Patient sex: M
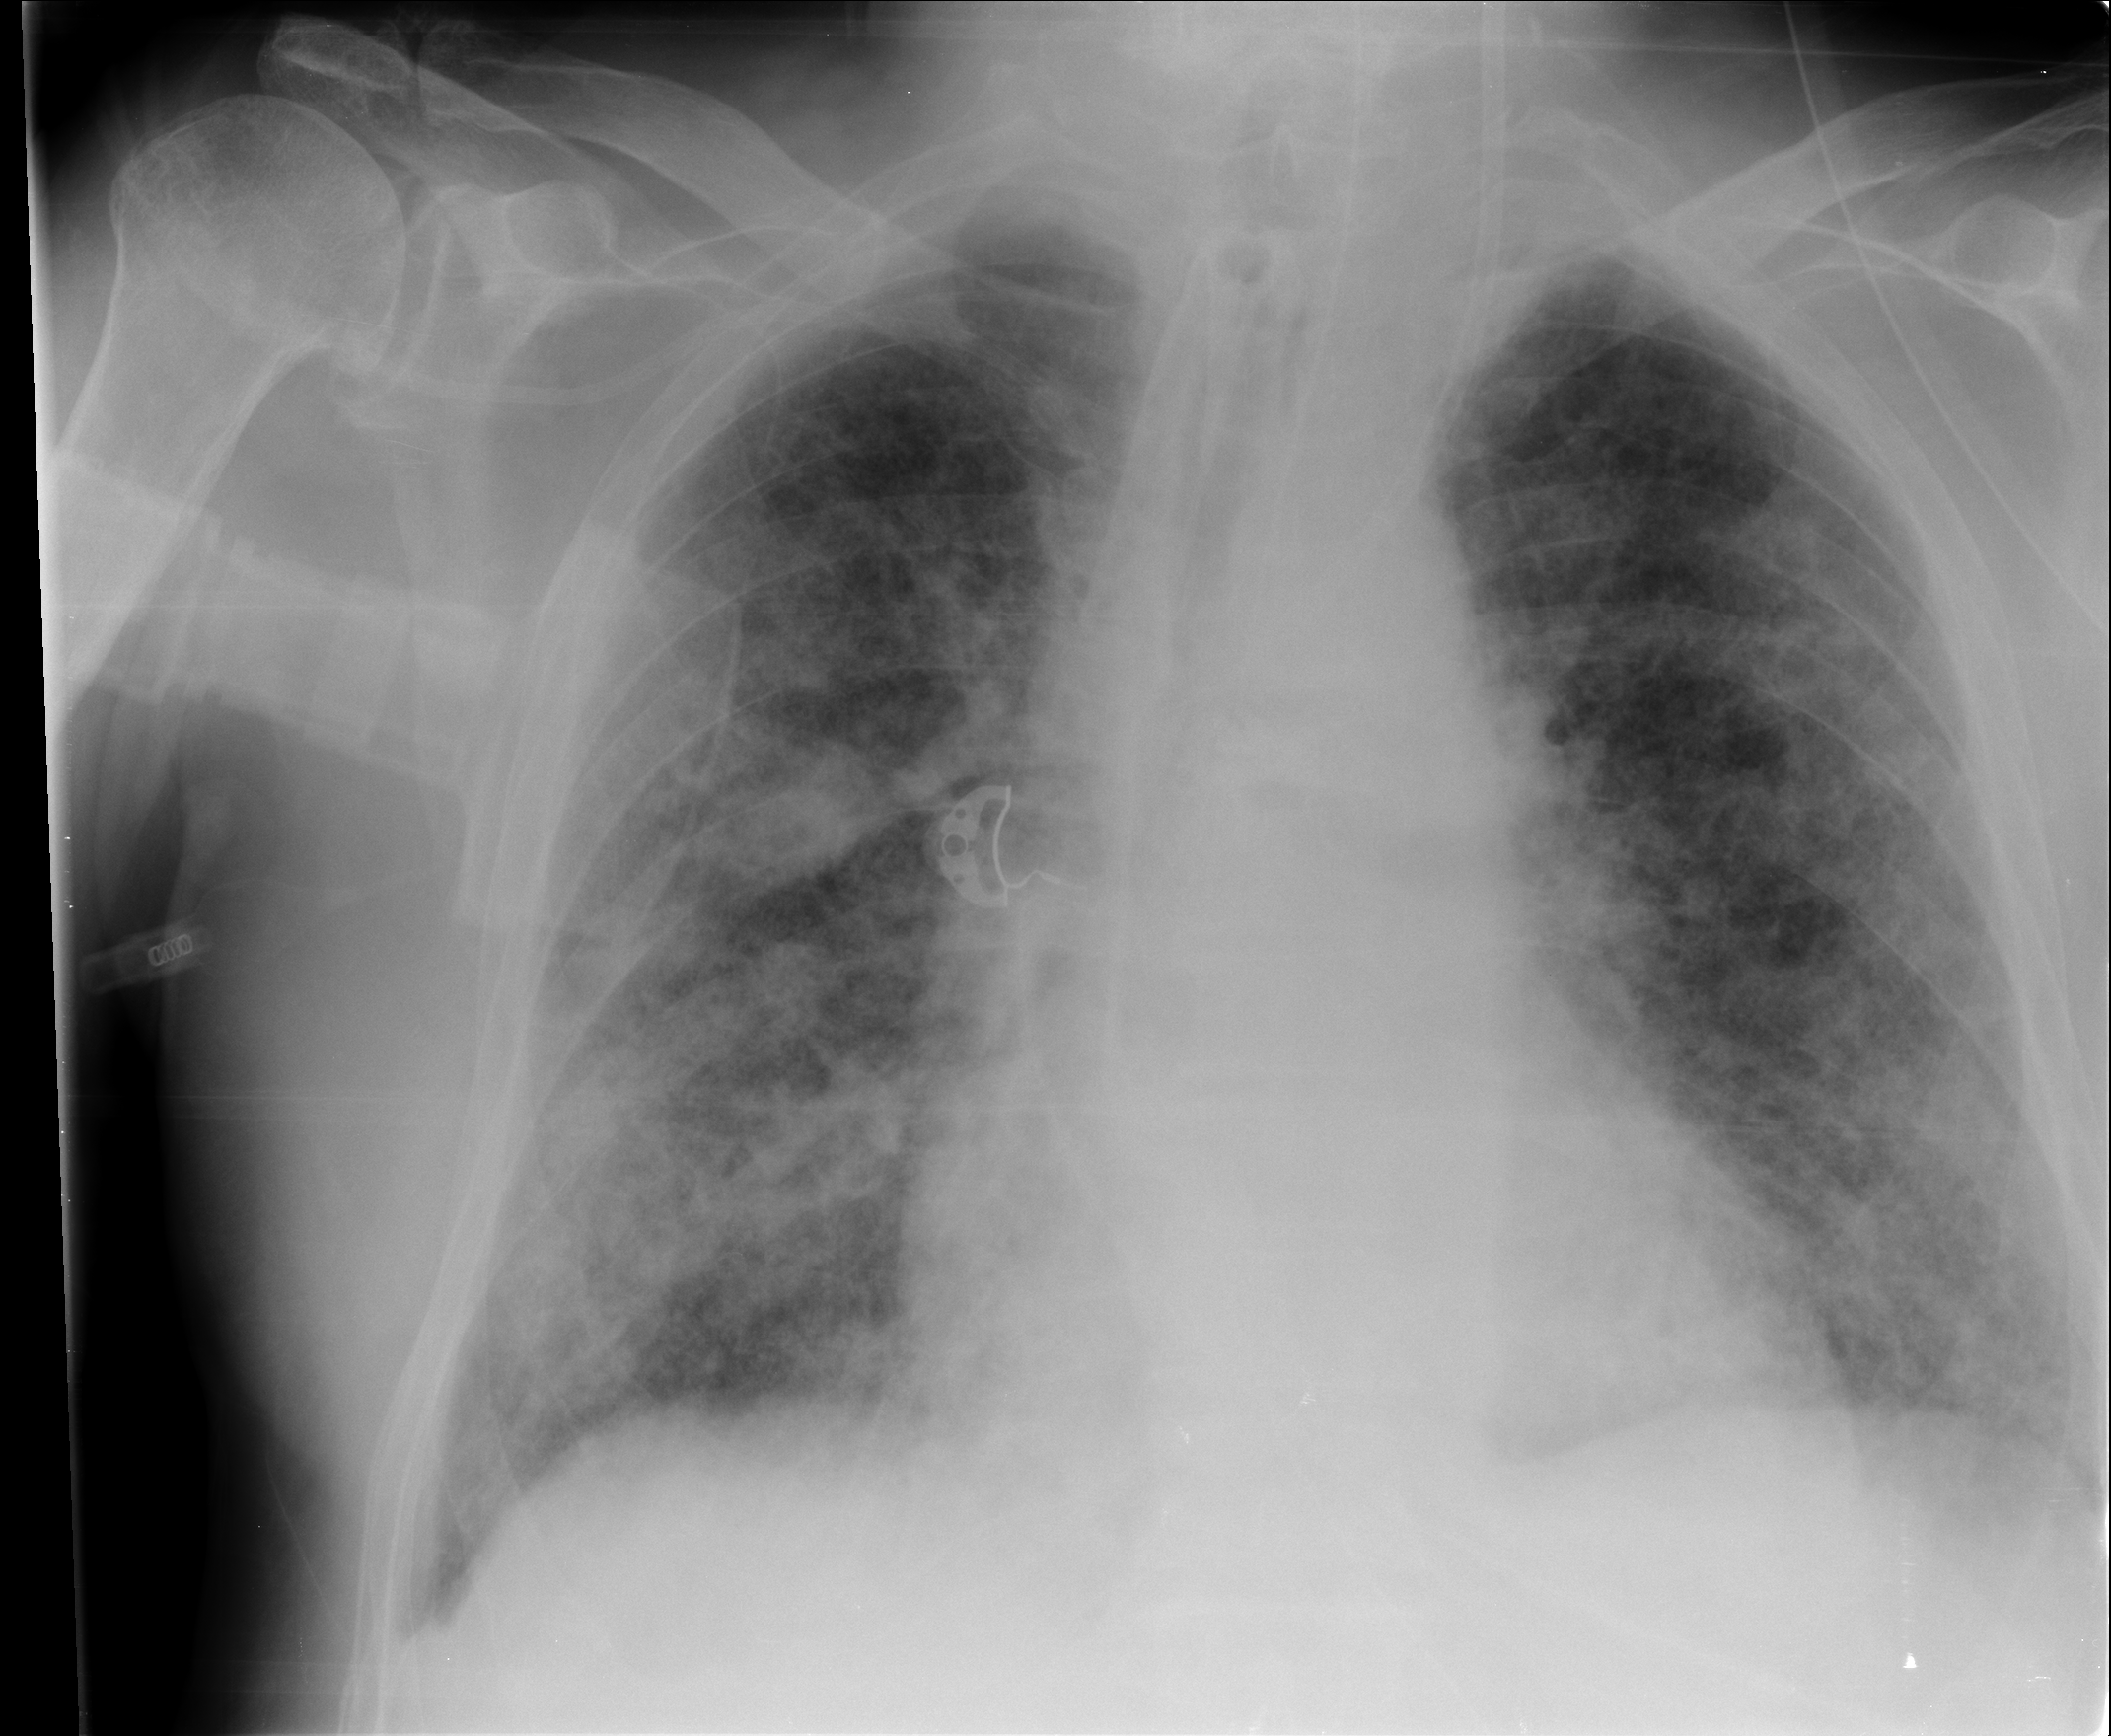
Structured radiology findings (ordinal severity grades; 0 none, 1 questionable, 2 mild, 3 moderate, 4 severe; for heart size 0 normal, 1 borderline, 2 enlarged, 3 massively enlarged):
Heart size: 1
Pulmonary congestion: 2
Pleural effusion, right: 0
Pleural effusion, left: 1
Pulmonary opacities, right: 3
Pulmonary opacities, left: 2
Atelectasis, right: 2
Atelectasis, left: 2